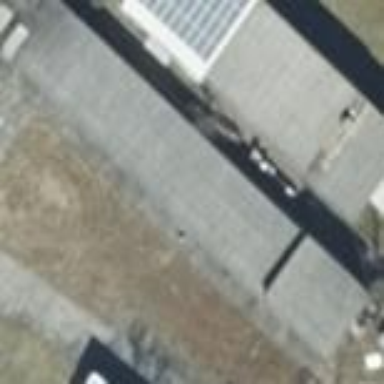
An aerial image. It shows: Building with flat grey roof.